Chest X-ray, PA view. Patient: 74 years old, sex F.
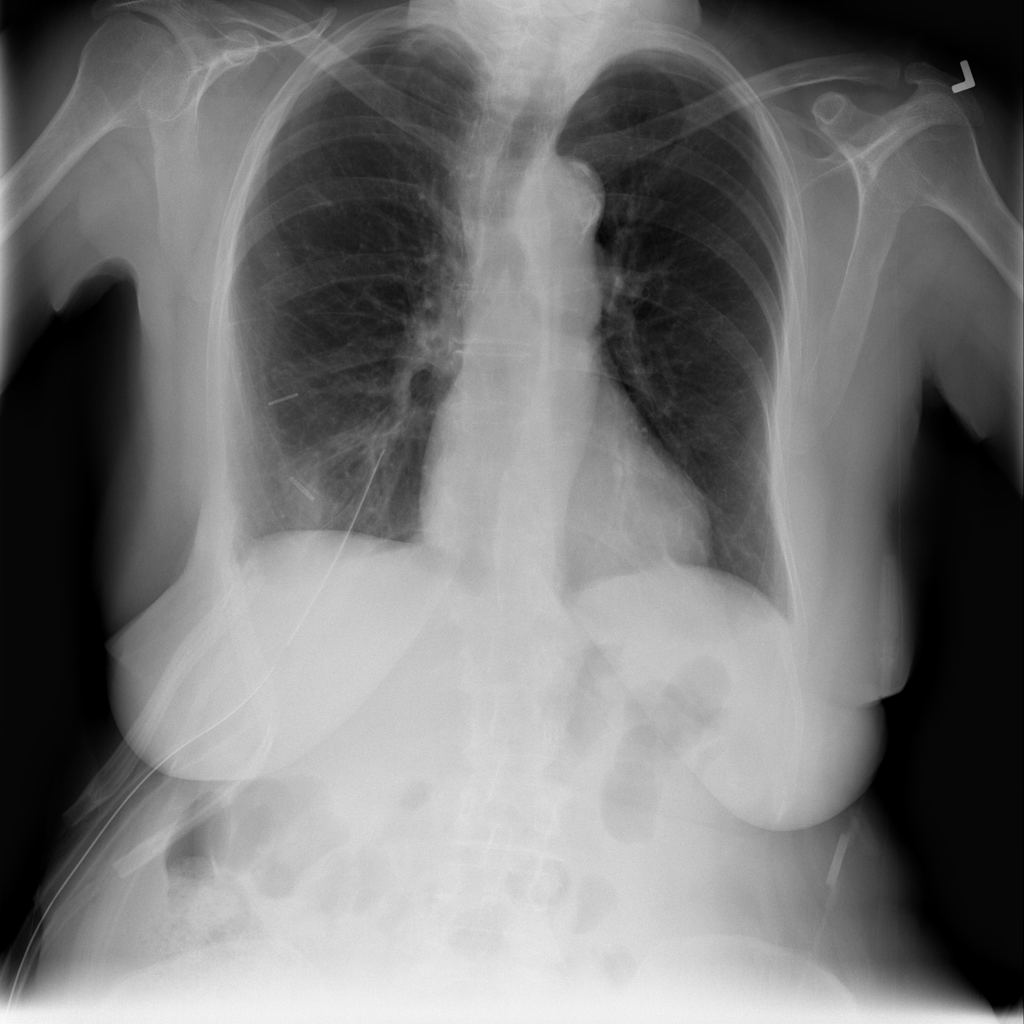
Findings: No Finding